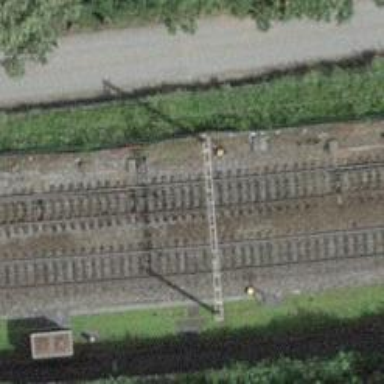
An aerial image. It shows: Railway switch.